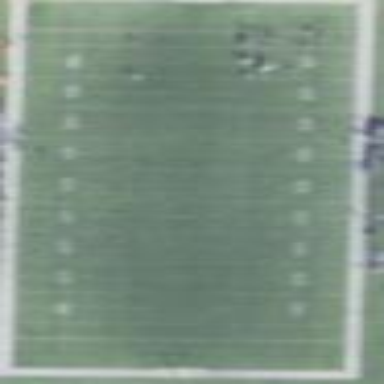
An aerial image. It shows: Pitch for American football.